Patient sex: F
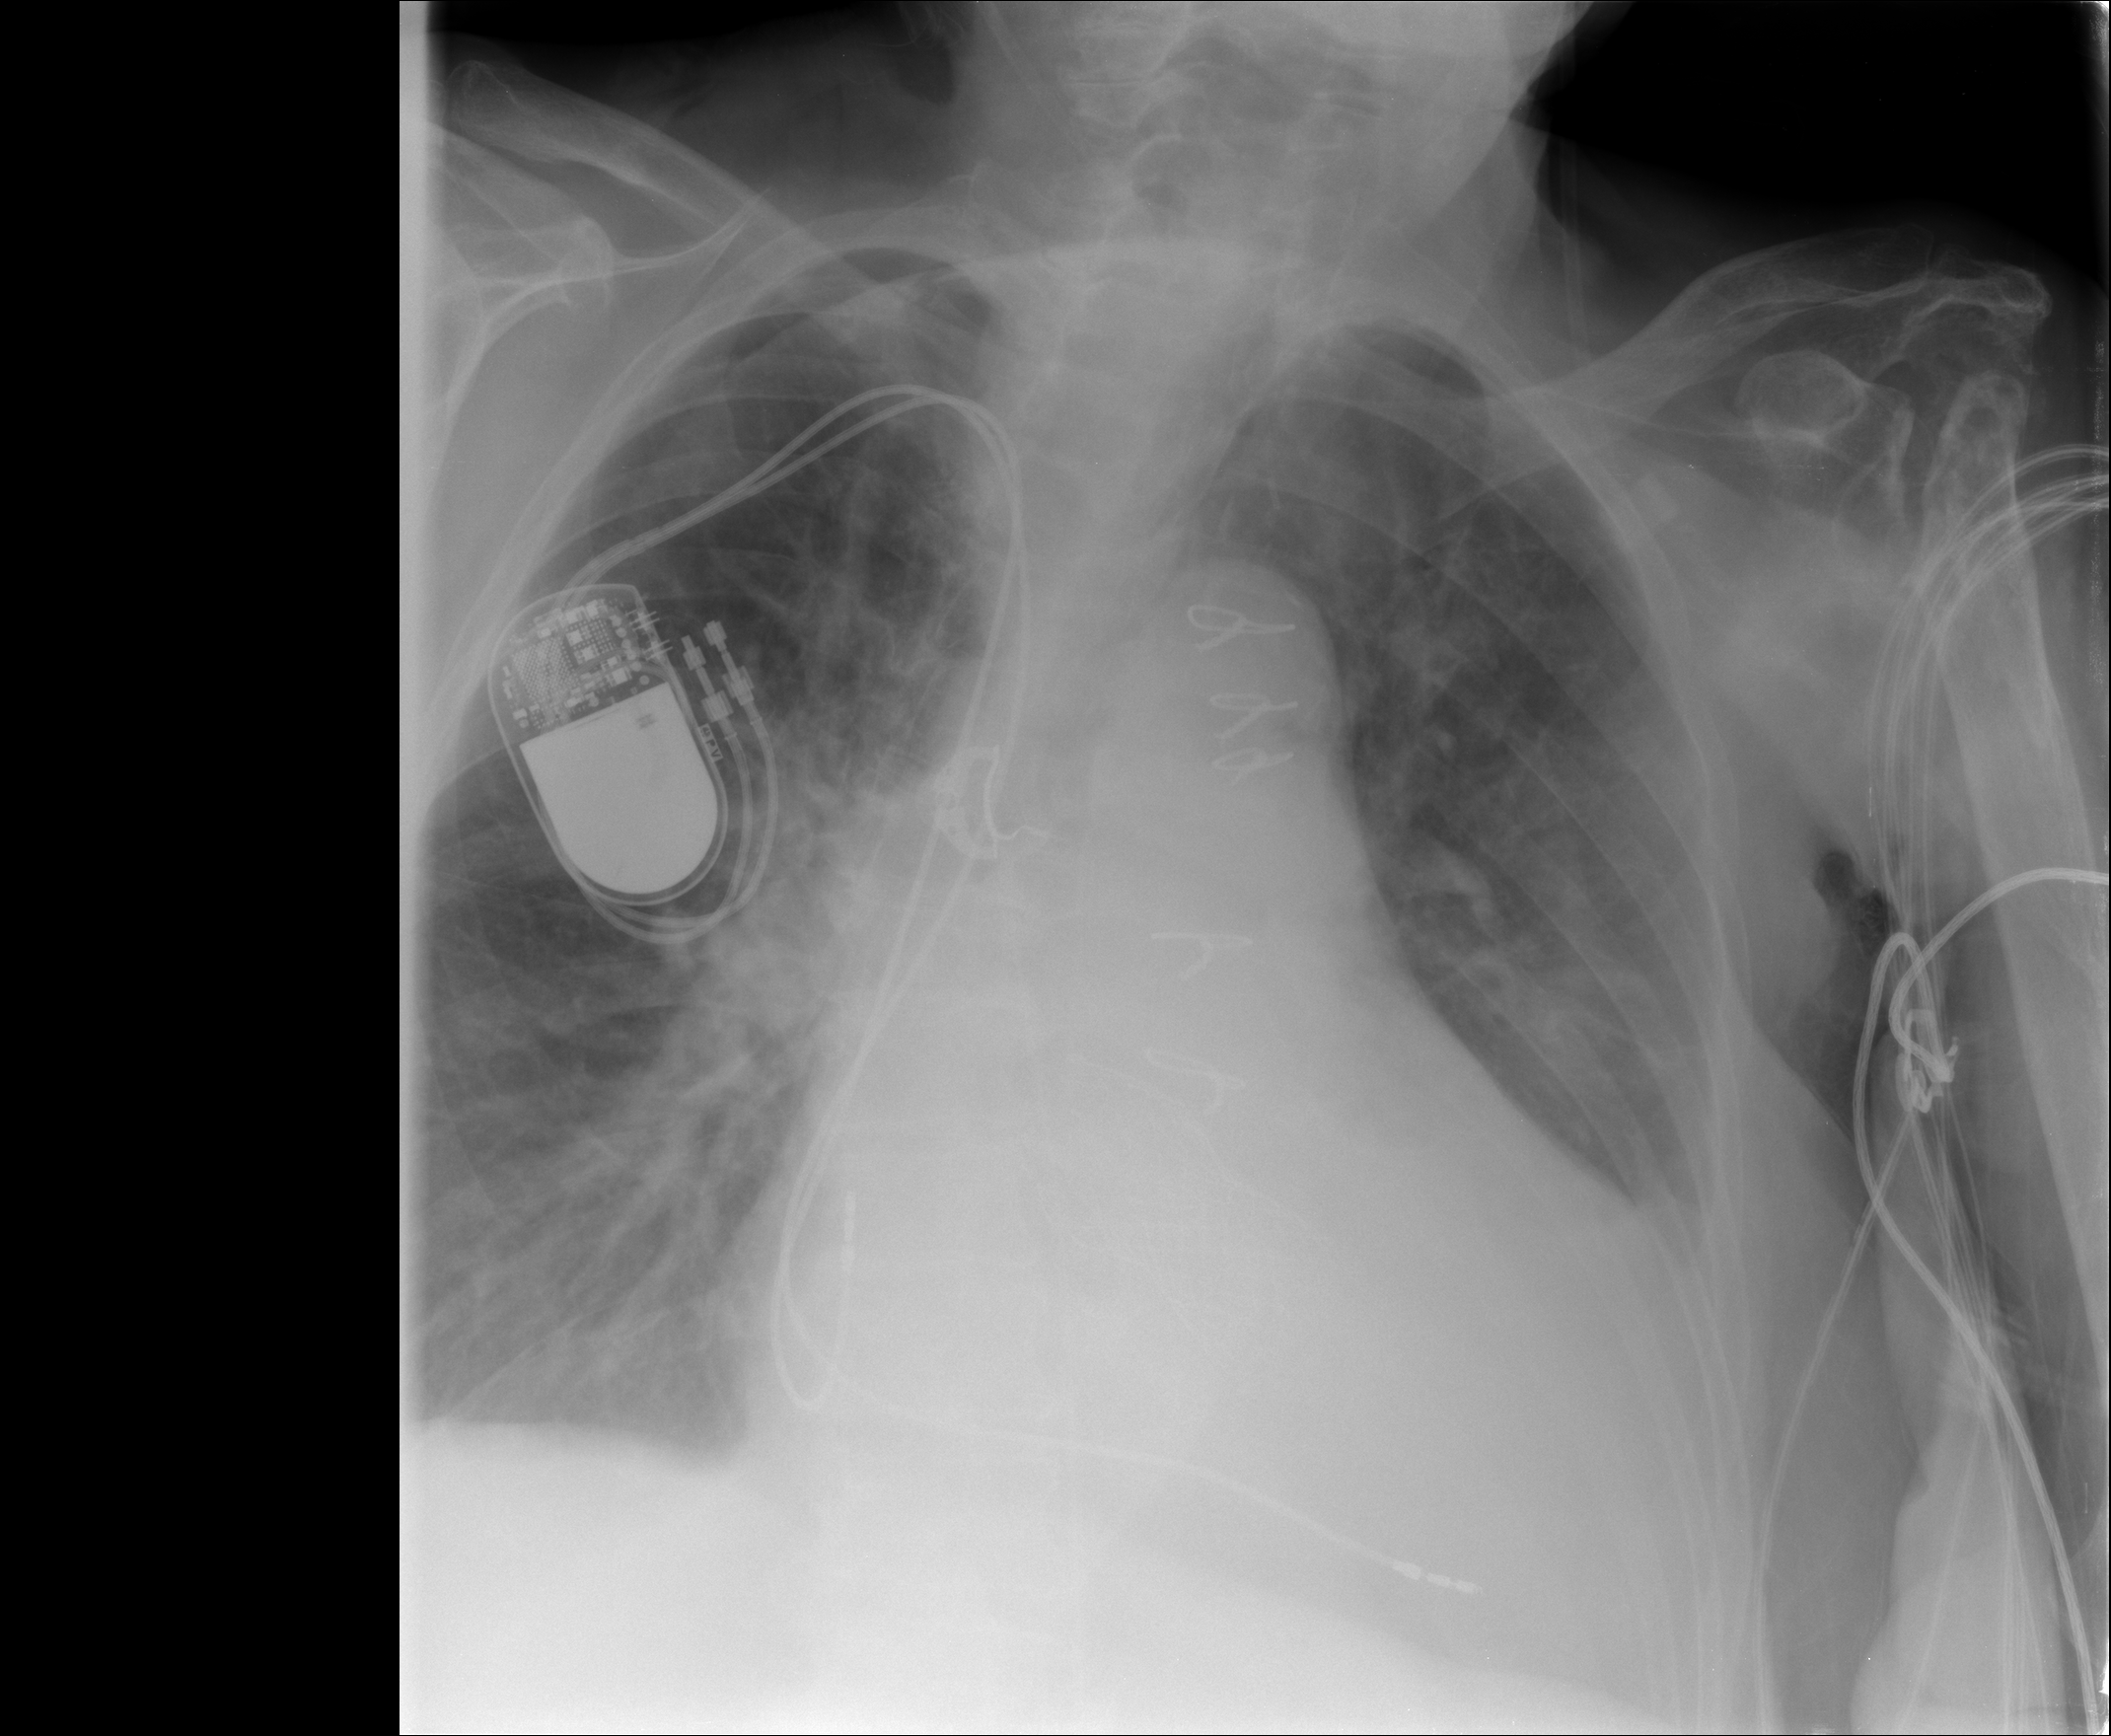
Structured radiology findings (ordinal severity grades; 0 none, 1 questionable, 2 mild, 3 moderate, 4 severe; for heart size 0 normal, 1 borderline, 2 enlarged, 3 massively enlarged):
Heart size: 3
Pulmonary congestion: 2
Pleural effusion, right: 1
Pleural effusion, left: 2
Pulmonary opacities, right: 0
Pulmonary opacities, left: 0
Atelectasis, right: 2
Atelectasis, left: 2